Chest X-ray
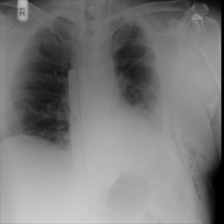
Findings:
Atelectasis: negative
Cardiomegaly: negative
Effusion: negative
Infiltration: negative
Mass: negative
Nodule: negative
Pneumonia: negative
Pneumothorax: negative
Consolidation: positive
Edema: negative
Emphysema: positive
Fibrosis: negative
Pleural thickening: negative
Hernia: negative